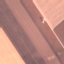
Land use / land cover: AnnualCrop